Question: I'm working on assignment in which I need to dissect a binary file retrieve the source address from the header data. I was able to get hex data from the file to write out as we were instructed but I can't make heads or tails of what I am looking at. Here's the print out code I used.
'''
FILE *ptr_myfile;
char buf[8];
ptr_myfile = fopen("packets.1","rb");
if (!ptr_myfile)
{
printf("Unable to open file!");
return 1;
}
size_t rb;
do {
rb = fread(buf, 1, 8, ptr_myfile);
if( rb ) {
size_t i;
for(i = 0; i < rb; ++i) {
printf("%02x", (unsigned int)buf[i]);
}
printf("
");
}
} while( rb );
'''
And here's a small portion of the output:
'''
120000003c000000
4500003c195d0000
ffffff80011b60ffffff8115250b
4a7d156708004d56
0001000561626364
65666768696a6b6c
6d6e6f7071727374
7576776162636465
666768693c000000
4500003c00000000
ffffffff01ffffffb5ffffffbc4a7d1567
ffffff8115250b00005556
0001000561626364
65666768696a6b6c
6d6e6f7071727374
7576776162636465
666768693c000000
4500003c195d0000
ffffff8001775545ffffffcfffffffbe29
ffffff8115250108004d56
0001000561626364
65666768696a6b6c
6d6e6f7071727374
7576776162636465
666768693c000000
4500003c195f0000
......
'''
So we are using this diagram to aid in the assignment
I'm really having difficulty translating information from the binary file to some thing useful that I can manage, and searching the website hasn't yielded me much. I just need some help putting me in the right direction.
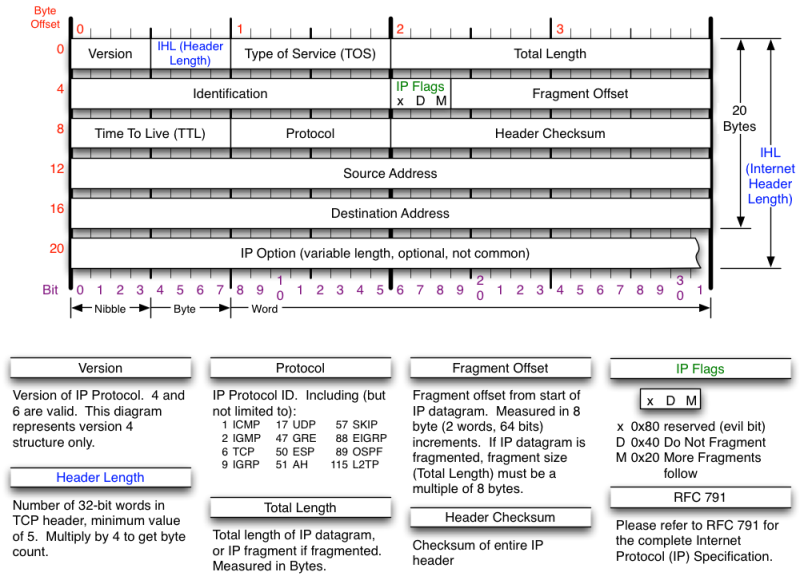
Answer: Ok, it looks like you actually are reversing parts of an IP packet based on the diagram. This diagram is based on 32-bit words, with each bit being shown as the small 'ticks' along the horizontal ruler looking thing at the top. Bytes are shown as the big 'ticks' on the top ruler.
So, if you were to read the first byte of the file, the low-order nibble (the low-order four bytes) contains the version, and the high order nibble contains the number of 32-bit words in the header (assuming we can interpret this as an IP header).
So, from you diagram, you can see that the source address is in the fourth word so to read this, you can advance the file point to this point and read in four bytes. So in pseudo-code you should be able to do this:
'''
fp = fopen("the file name")
fseek(fp, 12) // advance the file pointer 12 bytes
fread(buf, 1, 4, fp) // read in four bytes from the file.
'''
Now you should have the source address in buf.
OK, to make this a bit more concrete, here is a packet I captured off my home network:
'''
0000 00 15 ff 2e 93 78 bc 5f f4 fc e0 b6 08 00 45 00 .....x._......E.
0010 00 28 18 c7 40 00 80 06 00 00 c0 a8 01 05 5e 1f .(..@.........^.
0020 1d 9a fd d3 00 50 bd 72 7e e9 cf 19 6a 19 50 10 .....P.r~...j.P.
0030 41 10 3d 81 00 00 A.=...
'''
The first 14 bytes are the EthernetII header, with the first six bytes '(00 15 ff 2e 93 78)' being the destination MAC address, the next six bytes '(bc 5f f4 fc e0 b6)' is the source MAC address and the new two bytes '(08 00)' denote that the next header is of type IP.
The next twenty bytes is the IP header (which you show in your figure), these bytes are:
'''
0000 45 00 00 28 18 c7 40 00 80 06 00 00 c0 a8 01 05 E..(..@.........
0010 5e 1f 1d 9a ^...
'''
So to interpret this lets look at 4-byte words.
The first 4-byte word '(45 00 00 28)', according to your figure is:
'''
first byte : version & length, we have 0x45 meaning IPv4, and 5 4-byte words in length
second byte : Type of Service 0x00
3rd & 4th bytes: total length 0x00 0x28 or 40 bytes.
'''
The second 4-byte word '(18 c7 40 00)', according to your figure is:
'''
1st & 2nd bytes: identification 0x18 0xc7
3rd & 4th bytes: flags (3-bits) & fragmentation offset (13-bits)
flags - 0x02 0x40 is <PHONE> in binary, and taking the first three bits 010 gives us 0x02 for the flags.
offset - 0x00
'''
The third 4-byte word '(80 06 00 00)', according to your figure is:
'''
first byte : TTL, 0x80 or 128 hops
second byte : protocol 0x06 or TCP
3rd & 4th bytes: 0x00 0x00
'''
The fourth 4-byte word '(c0 a8 01 05)', according to your figure is:
'''
1st to 4th bytes: source address, in this case 192.168.1.5
notice that each byte corresponds to one of the octets in the IP address.
'''
The fifth 4-byte word '(5e 1f 1d 9a)', according to your figure is:
'''
1st to 4th bytes: destination address, in this case 94.31.29.154
'''
Doing this type of programming is a bit confusing at first, I recommend doing a paring by hand (like I did above) a few times to get the hang of it.
One final thing, in this line of code 'printf("%02x", (unsigned int)buf[i]);', I'd recommend changing it to 'printf("%02x ", (unsigned char)buf[i]);'. Remember that each element in you array represents a single byte read from the file.
Hope this helps,
T.